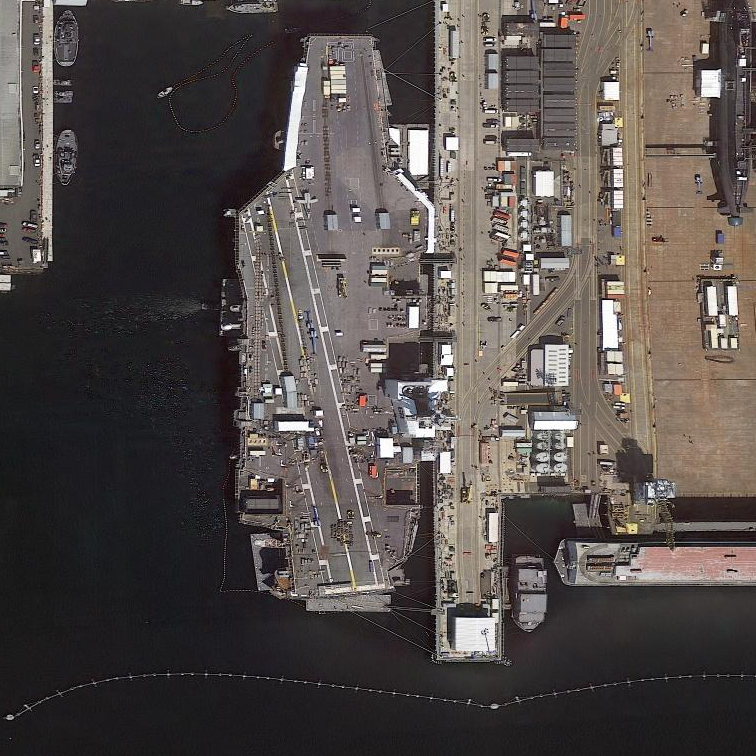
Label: Nimitz-class_aircraft_carrier